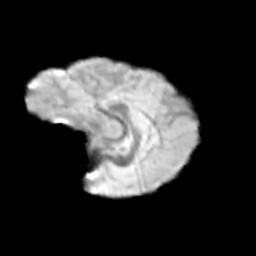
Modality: T2w
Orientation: sagittal
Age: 12
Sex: female
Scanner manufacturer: siemens
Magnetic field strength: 3 T
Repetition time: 3.8 s
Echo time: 0.07 s